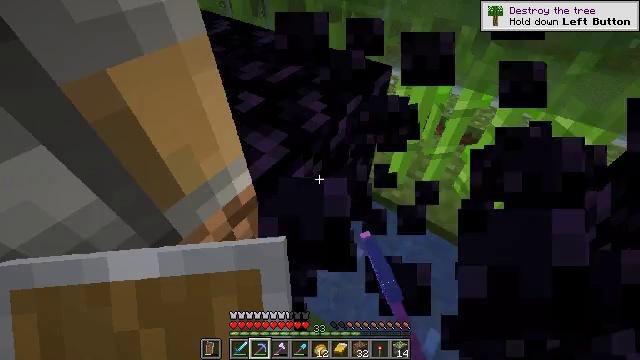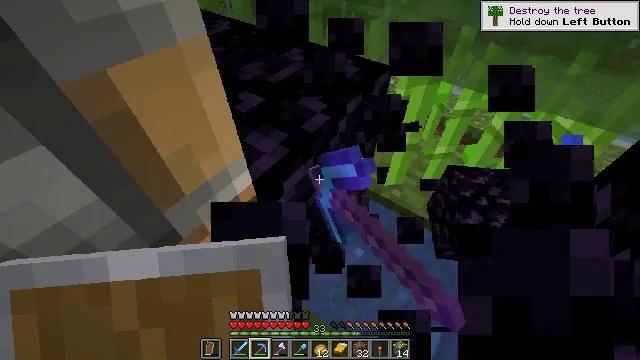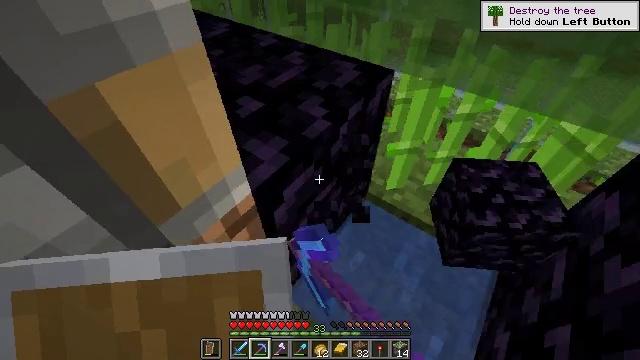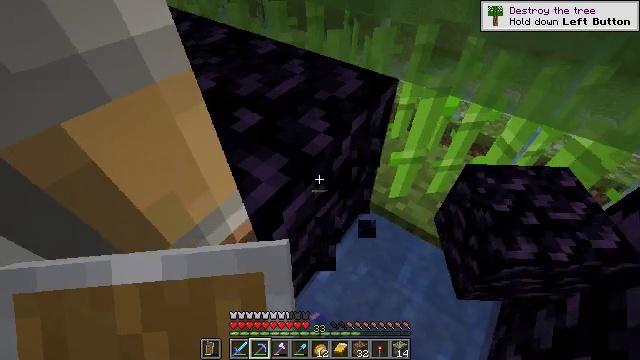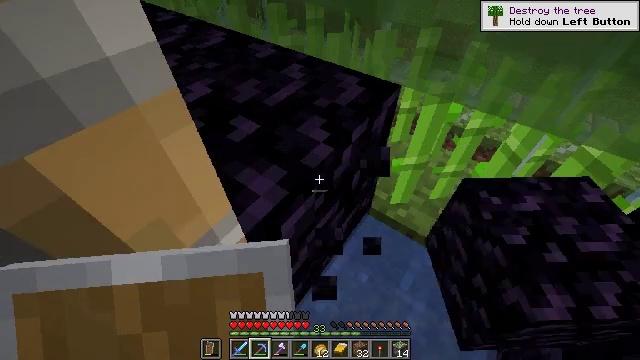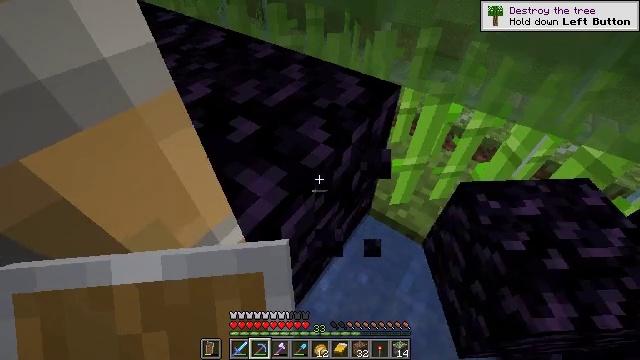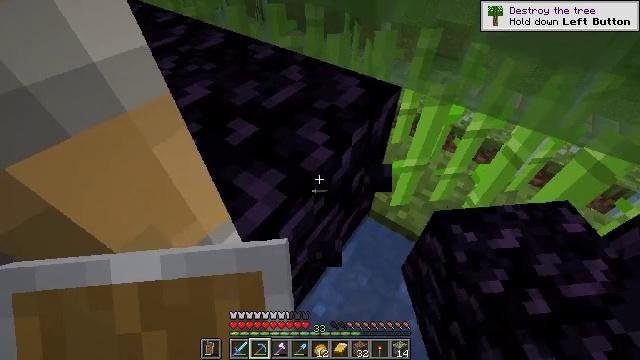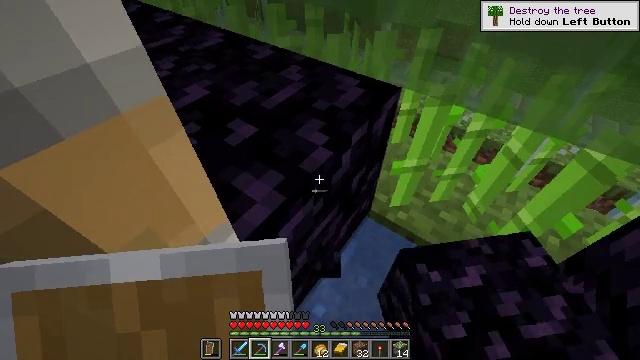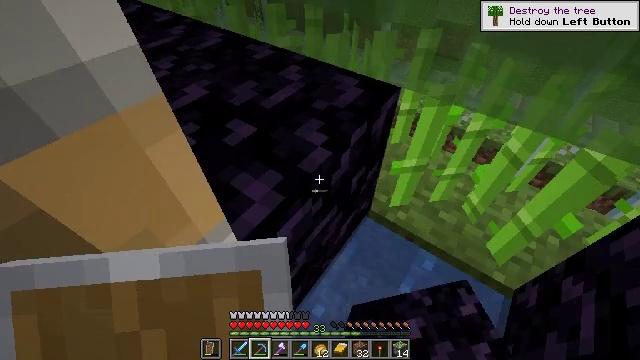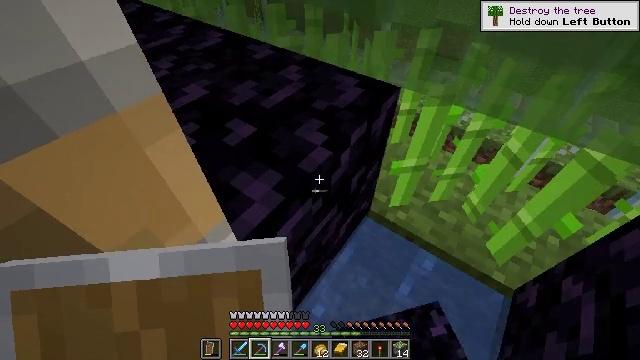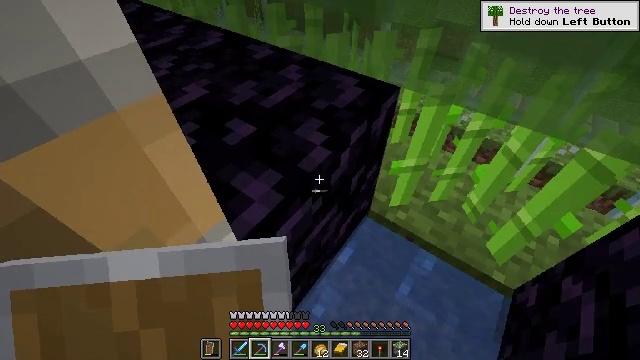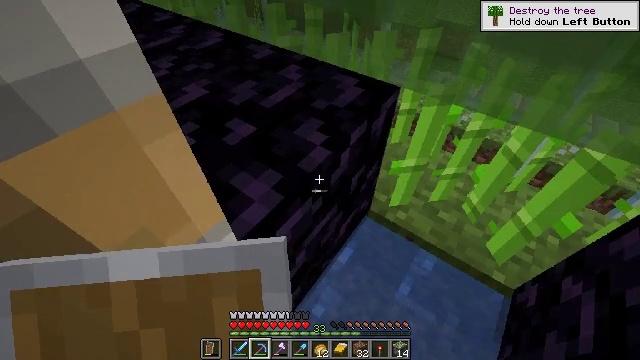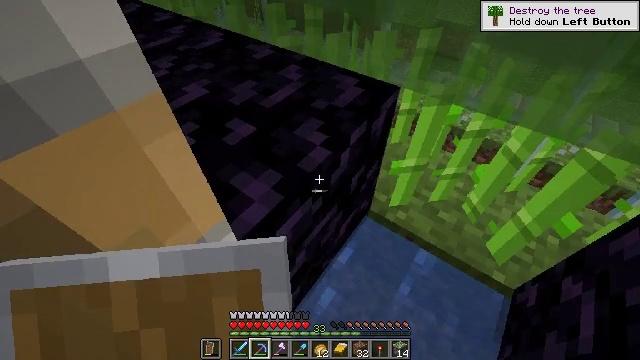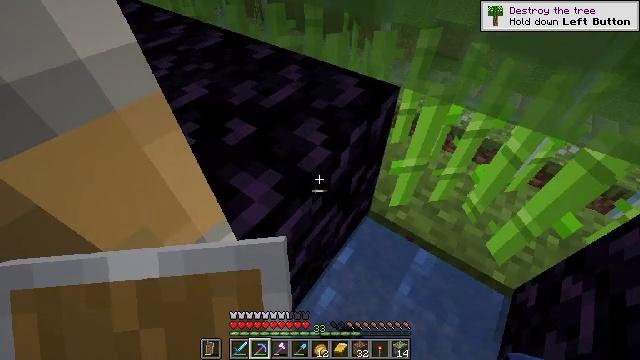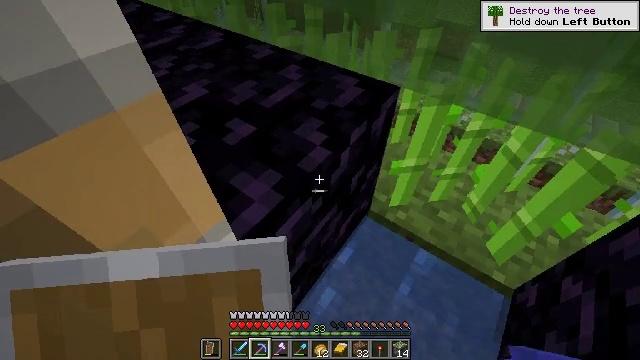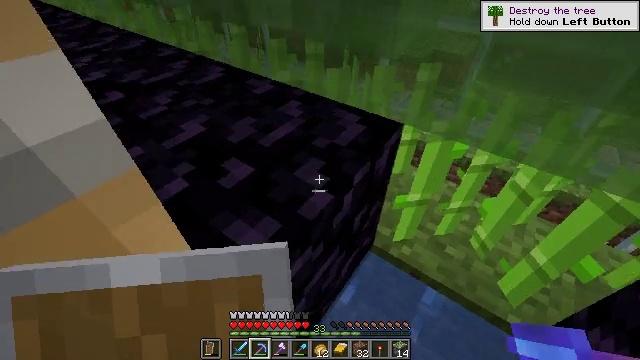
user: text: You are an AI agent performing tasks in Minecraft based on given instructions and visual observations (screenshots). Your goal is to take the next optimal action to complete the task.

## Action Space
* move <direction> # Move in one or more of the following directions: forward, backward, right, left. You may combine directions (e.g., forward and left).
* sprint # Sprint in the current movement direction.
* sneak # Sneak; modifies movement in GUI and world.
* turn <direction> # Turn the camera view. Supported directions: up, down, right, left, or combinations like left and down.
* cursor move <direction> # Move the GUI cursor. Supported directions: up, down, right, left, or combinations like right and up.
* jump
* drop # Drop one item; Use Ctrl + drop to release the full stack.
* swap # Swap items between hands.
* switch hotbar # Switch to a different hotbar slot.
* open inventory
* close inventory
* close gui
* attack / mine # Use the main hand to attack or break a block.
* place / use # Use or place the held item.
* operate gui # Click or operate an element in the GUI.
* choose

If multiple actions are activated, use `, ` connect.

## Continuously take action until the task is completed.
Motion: motion action
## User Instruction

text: Break the slime block to collect it.
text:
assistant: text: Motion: attack / mine
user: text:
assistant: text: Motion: move forward, attack / mine
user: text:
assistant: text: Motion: no_op
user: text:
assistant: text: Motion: no_op
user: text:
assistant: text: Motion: no_op
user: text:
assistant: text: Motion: no_op
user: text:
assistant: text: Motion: no_op
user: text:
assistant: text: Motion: no_op
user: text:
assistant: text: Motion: no_op
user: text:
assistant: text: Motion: no_op
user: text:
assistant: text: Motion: no_op
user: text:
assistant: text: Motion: no_op
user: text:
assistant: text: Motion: no_op
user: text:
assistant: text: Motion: no_op
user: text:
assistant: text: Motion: move forward, turn up
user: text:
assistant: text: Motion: move forward, turn right and up
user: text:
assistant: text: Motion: turn up
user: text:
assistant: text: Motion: turn up
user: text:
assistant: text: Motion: turn up
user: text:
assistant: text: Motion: turn up
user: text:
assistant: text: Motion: turn right and up
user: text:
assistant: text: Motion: turn right and up
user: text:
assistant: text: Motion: turn right and up
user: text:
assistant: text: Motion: turn right and up
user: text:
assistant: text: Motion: turn right and up
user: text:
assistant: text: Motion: turn up
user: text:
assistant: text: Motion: no_op
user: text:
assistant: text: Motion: no_op
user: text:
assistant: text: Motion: no_op
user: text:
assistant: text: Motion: no_op